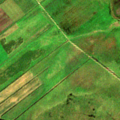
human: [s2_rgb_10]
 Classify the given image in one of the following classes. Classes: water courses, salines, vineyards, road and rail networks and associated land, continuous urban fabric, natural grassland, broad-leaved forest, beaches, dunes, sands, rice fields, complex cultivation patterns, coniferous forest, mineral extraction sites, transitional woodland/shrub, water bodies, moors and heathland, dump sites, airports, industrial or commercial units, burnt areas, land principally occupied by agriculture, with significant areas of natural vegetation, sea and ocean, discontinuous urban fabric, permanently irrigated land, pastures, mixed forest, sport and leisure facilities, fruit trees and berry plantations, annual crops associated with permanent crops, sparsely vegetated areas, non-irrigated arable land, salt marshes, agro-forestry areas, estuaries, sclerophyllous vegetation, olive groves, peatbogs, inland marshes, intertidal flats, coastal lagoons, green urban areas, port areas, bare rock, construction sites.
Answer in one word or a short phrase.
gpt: non-irrigated arable land, pastures